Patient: sex M, age 46
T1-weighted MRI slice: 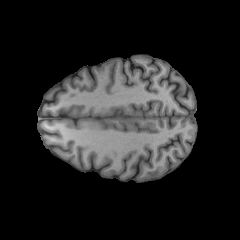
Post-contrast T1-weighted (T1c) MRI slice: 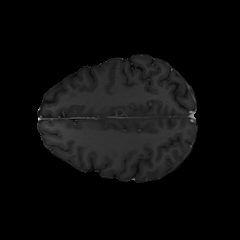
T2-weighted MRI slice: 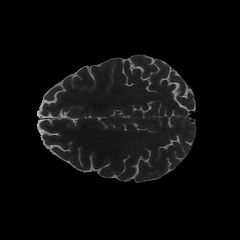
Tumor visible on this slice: no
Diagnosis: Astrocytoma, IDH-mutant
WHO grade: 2